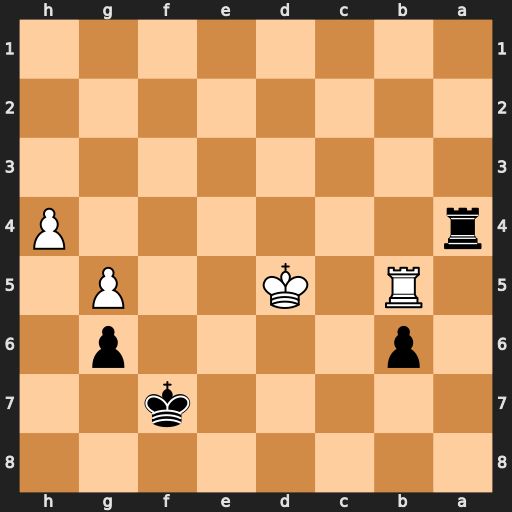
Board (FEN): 8/5k2/1p4p1/1R1K2P1/r6P/8/8/8
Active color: b
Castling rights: -
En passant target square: -
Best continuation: Ra5 Rxa5 bxa5